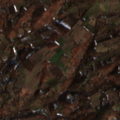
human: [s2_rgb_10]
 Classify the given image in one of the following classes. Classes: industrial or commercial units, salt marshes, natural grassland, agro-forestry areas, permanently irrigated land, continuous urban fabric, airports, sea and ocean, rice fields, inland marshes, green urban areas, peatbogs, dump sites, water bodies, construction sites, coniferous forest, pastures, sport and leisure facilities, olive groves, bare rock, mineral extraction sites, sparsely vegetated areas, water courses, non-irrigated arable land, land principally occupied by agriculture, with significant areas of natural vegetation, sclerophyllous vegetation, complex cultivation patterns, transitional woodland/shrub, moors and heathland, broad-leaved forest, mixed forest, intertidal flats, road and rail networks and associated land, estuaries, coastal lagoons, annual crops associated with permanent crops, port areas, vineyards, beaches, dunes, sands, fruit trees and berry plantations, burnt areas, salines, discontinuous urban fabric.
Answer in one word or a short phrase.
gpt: non-irrigated arable land, complex cultivation patterns, land principally occupied by agriculture, with significant areas of natural vegetation